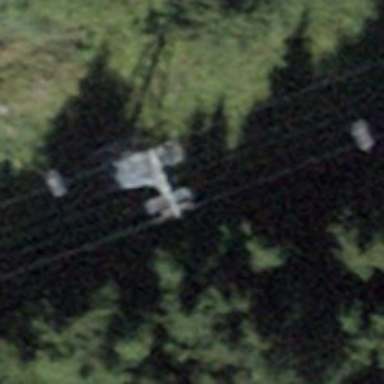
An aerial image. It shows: Pylon used for aerialway.